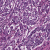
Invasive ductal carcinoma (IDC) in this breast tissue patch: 1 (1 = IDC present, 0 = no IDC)